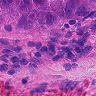
Metastatic tissue present: yes